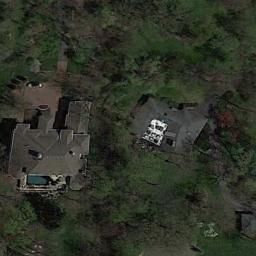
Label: sparse_residential